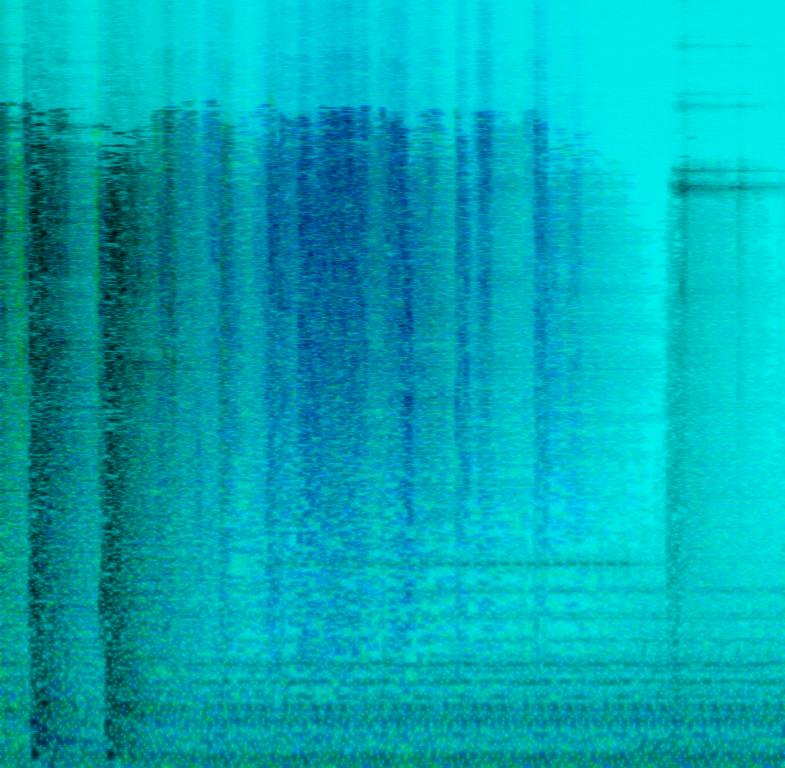
The low quality recording features a door opening, room tone ambience, clothes movement and chain rattle sound effects, followed by repetitive high pitched male chant, weird male chant, sudden, loud white noise layered with male scream. In the second part of the clip, there is a synth pad in the background. It sounds aggressive, loud, harsh and weird, almost like a parody clip.